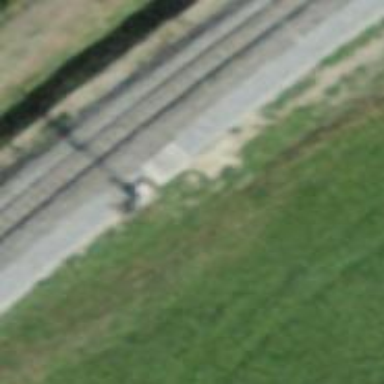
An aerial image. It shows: Railway signal.